Question: ## What I've got right now with Mysql
Here is my database:

I search users by location a lot using bounding box.
There are two more tables: user_tag and tags. The overall database size is about .
I've implemented an arbitrary tag system with these tables, so that when user wants to use tag that hasn't been created yet, this tag is inserted in tag table.
I also search users by tags.
I have no indexes in this database except those on primary keys.
As you can see there are a lot of inserts and they take much time.
Main problem here is time consuming inserts and updates.
Create new Event with tags(~150ms):
<URL>
Update Event(~200ms):
<URL>
1. When I create new user I do insert in 3 tables to link the user with his tags.
2. When updating user information I also need to do 3 updates and 1 deletion or insert when user changes tags.
3. Searching users by tags gets really messy (complex query) (How to implement tag system)
## What can I get with NoSql
I want to use a . Then I will need only one collection:
'''
{
"name": "Dan",
"lat": 60
"lon": 30
"tags":["football", "fishing"]
}
'''
I will be able to set index on and and for faster search.
## My questions
1. Should I switch to NoSql or I can somehow improve my current implementation. Or maybe switch to a different RDBMS?
2. In case I should switch: What NoSql database is the best in this case?
3. In case I should switch to MongoDb: Is it reliable and mature enough? Because I've read a lot of posts about people going away from MongoDb. For example: http://www.reddit.com/search?q=mongodb
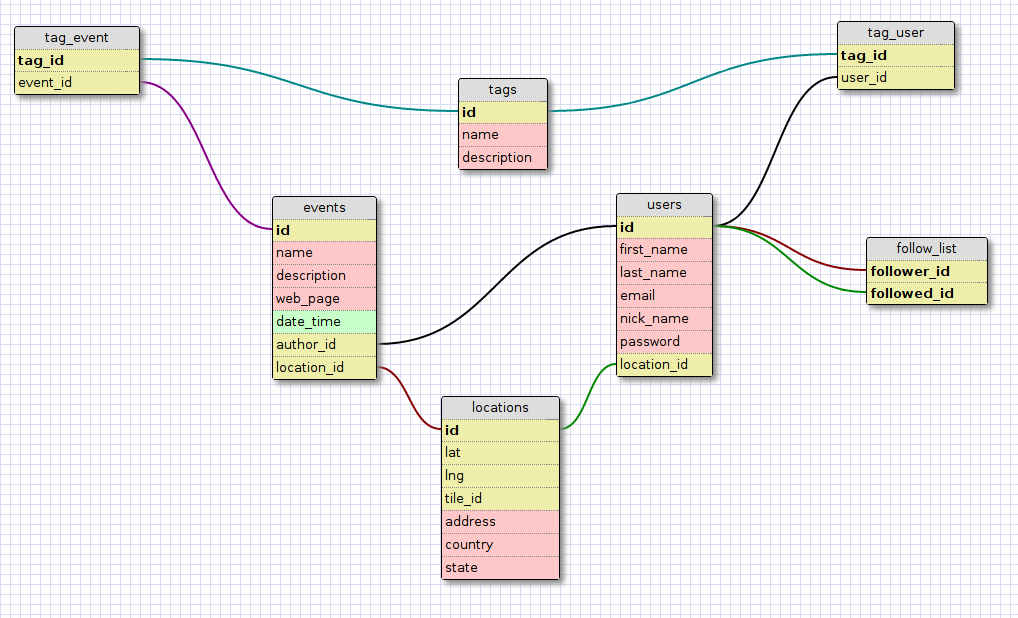
Answer: Both technologies can probably solve your problem. Some scenarios are easier to handle with a RDBMS, others with a more specialized database. It depends on the details of your requirements, your experience and your personal preferences.
@mvp commented on the "convenience of SQL". Personally, I find SQL a major pain because object-oriented and SQL aren't easy to map. People often use their ORM behemoths, which I find an antipattern -- chances are the ORM code size is more than 50 times the entire application code you have so something is fishy. But that is just my opinion, SQL is still probably the most common data store.
Personally, I have the feeling your problems maps to MongoDB quite nicely, because
- - - - 'innodb_buffer_pool_size'-
If I were you, I'd sit down for a day or two and give it a spin: You have a reasonably sized data set so you can do testing with real-world data, and changing just a few queries should be very easy. It will be fun and you get a feeling for the upsides and downsides first hand.
By the way, three of the articles on reddit refer to each other: "Don't use MongoDB" on pastebin, Eliot Horowitz' answer at news.ycombinator.com and "The MongoDB story was a hoax", so no, MongoDB doesn't just crash randomly and have a gazillion bugs. But of course, it's not a silver bullet that just magically makes scaling issues disappear.